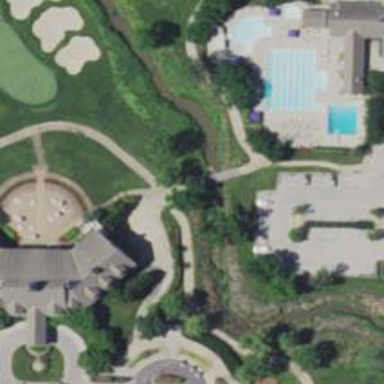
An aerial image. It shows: Path bridge used as golf cartpath.